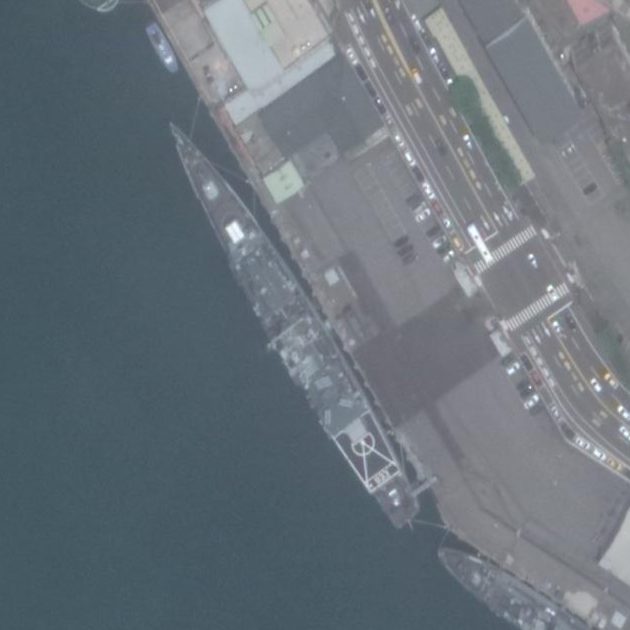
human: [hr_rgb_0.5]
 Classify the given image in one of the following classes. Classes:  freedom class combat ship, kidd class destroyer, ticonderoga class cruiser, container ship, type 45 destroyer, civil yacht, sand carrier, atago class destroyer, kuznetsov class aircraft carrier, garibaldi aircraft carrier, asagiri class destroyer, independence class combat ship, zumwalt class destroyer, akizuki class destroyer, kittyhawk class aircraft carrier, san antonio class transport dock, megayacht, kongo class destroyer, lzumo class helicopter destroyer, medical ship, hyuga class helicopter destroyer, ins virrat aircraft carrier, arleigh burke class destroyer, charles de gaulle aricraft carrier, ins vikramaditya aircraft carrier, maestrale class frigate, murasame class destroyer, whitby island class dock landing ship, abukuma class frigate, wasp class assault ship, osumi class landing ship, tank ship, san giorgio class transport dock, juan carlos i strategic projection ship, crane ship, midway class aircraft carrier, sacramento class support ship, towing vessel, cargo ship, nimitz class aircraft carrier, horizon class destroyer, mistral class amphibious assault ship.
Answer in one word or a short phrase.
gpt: Kidd class destroyer